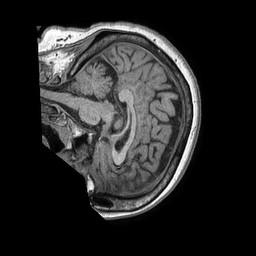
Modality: T1w
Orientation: sagittal
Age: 57
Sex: female
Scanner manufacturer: philips
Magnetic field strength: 1.5 T
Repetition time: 0.007726 s
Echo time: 0.003527 s